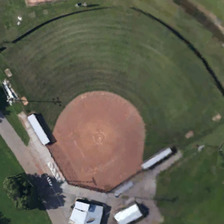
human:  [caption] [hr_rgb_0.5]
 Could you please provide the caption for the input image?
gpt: a baseball field is near several green trees .

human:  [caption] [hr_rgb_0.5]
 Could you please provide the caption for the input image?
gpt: a baseball field is near several green trees .

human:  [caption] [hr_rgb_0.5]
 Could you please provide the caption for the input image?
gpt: a baseball field is near several green trees .

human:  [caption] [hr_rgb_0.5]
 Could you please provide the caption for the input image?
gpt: a baseball field is near several green trees .

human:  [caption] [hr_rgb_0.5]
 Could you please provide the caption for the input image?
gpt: a baseball field is near several green trees .